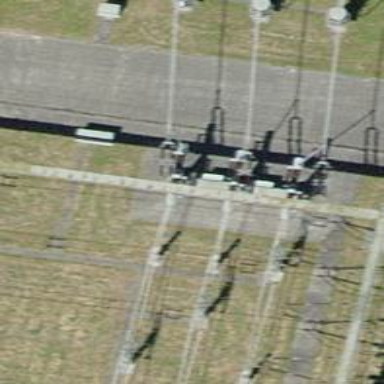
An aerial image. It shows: Three power lines with cables.